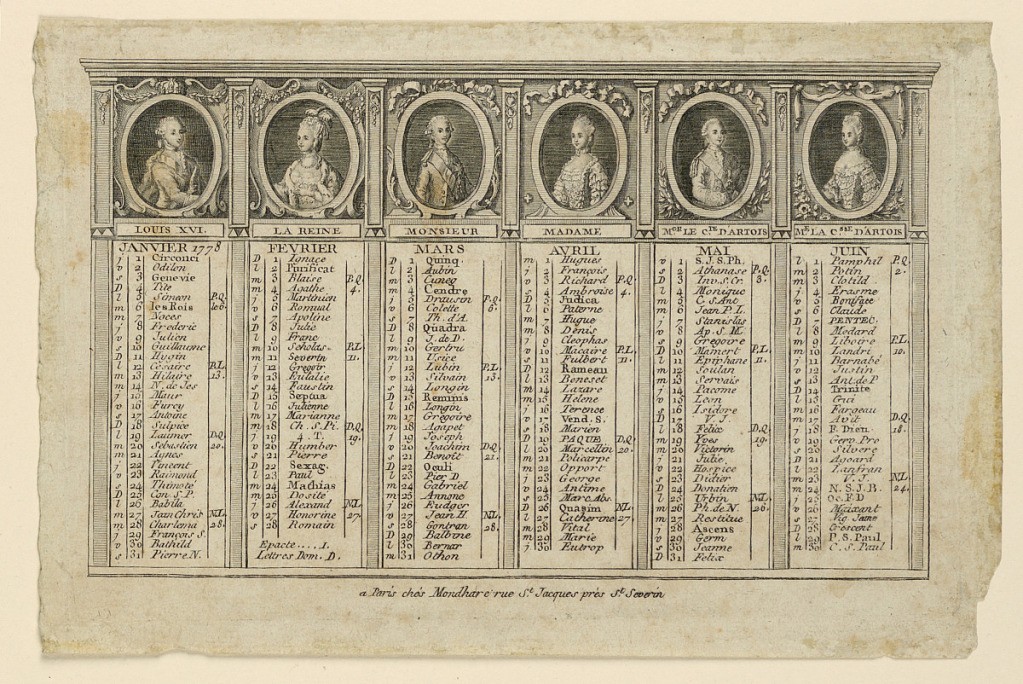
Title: Almanac for the First Half of the Year 1778, with Portraits of the Royal French Family
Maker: Louis-Joseph Mondhare, French, 1734–1799
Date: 1777
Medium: Engraving and etching on paper
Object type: Print
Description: A frieze with six portraits in helf length is on top. The portraits r epresent kind "LOUIS XVI" (1751-1793); queen Marie Antoinette, "LA REINE" (1754-1793); Louis XVIII (1755-1824), "MONSIEUR": his wife Marie Louise of Savoy, "MADAME"; the Count of Artois, later Charles X (1757-1836), "Mr Le Cte D'ARTOIZ"; his wife, "Me LA Csse D'ARTOIS".